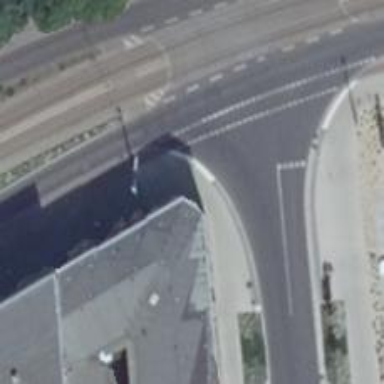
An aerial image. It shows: Uncontrolled road crossing with pedestrian island.